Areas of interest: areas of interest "Alashankou International Passenger Station"
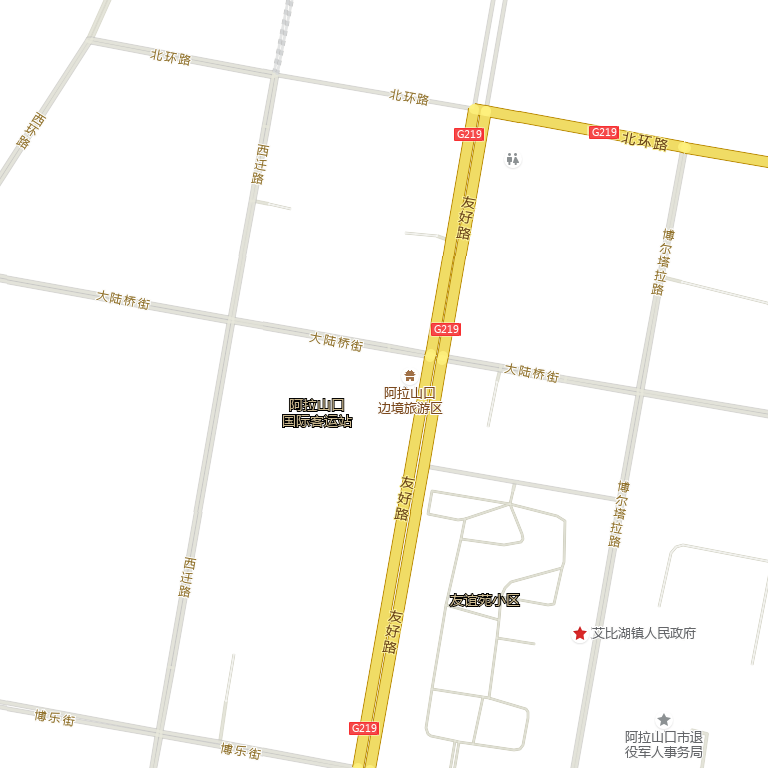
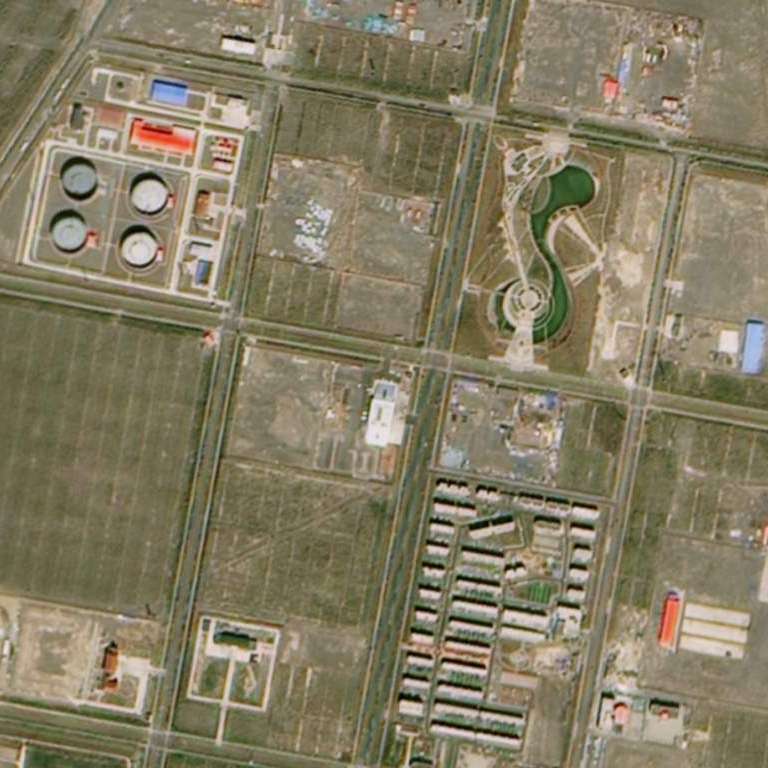